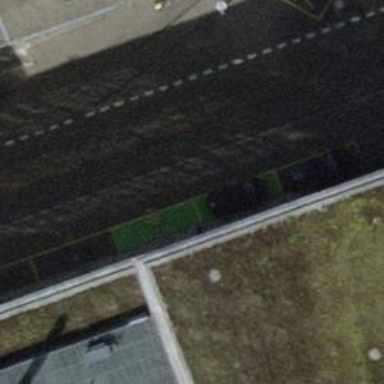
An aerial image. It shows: Charging station.